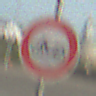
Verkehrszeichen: VerbotMofas
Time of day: MorningAfternoon
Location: Outdoor (Suburban)
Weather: PartlyCloudy
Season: NotSpecified
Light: Natural